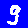
Digit: 9